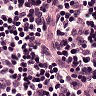
Metastatic tissue present: no